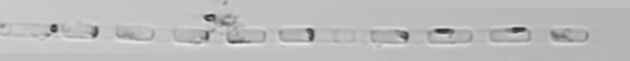
Label: Skeletonema